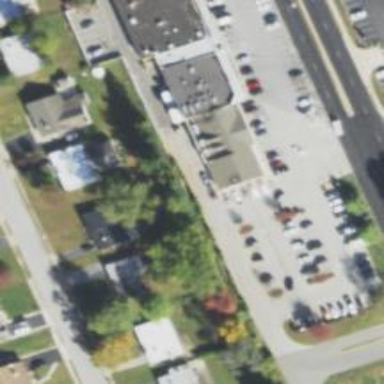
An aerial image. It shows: Convenience shop.